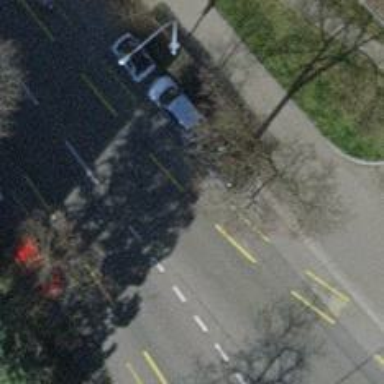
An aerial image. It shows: Tree-lined avenue.